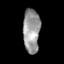
Tissue: skin
Cell type: Fibroblasts
Senescence score: 0.2692
Nuclear area (px): 721
Mean DAPI intensity: 153.164